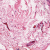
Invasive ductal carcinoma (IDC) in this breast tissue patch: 0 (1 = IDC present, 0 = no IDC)